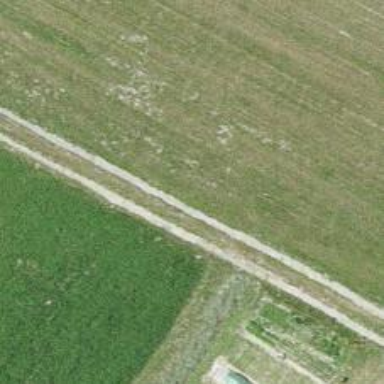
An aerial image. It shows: Track road with grade4 tracktype.